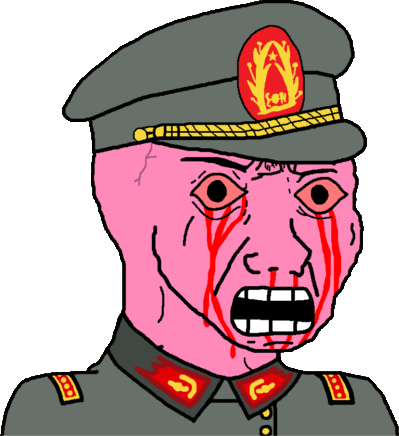
Label: 5_Rage